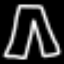
Label: pants